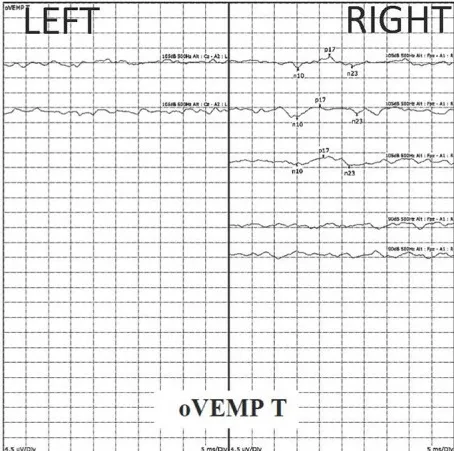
Ocular vestibular evoked myogenic potentials (oVEMP) were not detected on the left.
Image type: electrography (ekg)